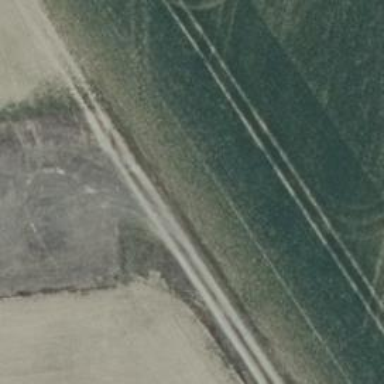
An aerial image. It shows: Gravel track with grade2 quality.